Field crop: maize
Growth stage: 2
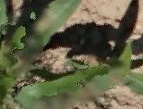
Species: maize